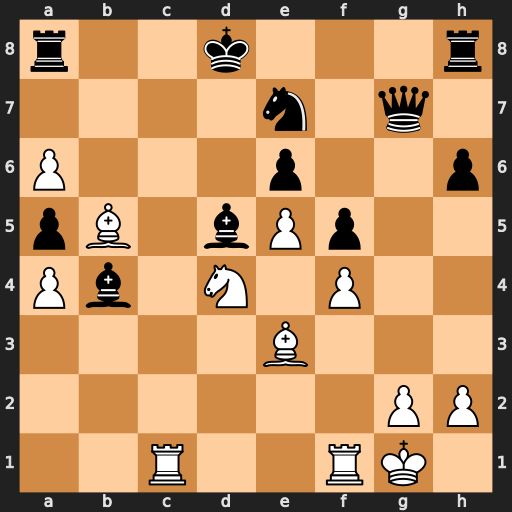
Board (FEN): r2k3r/4n1q1/P3p2p/pB1bPp2/Pb1N1P2/4B3/6PP/2R2RK1
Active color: w
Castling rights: -
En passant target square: -
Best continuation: Nxe6+ Bxe6 Bb6#